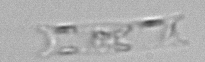
Label: Eucampia